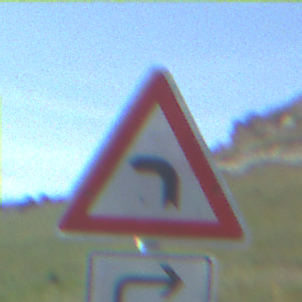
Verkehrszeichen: KurveLinks
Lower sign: RichtungsangabeDurchPfeile5
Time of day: Night
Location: Outdoor (Nature)
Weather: PartlyCloudy
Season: NotSpecified
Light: Natural